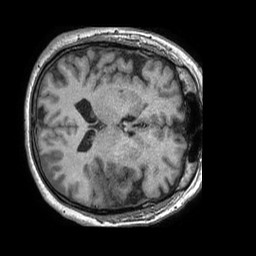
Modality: T1w
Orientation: axial
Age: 57
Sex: male
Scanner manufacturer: philips
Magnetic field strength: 1.5 T
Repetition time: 0.007919 s
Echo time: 0.003644 s